Question: I've downloaded latest source code of version 2.3 and when I open it in VS2008 Pro I have an error message telling me that I must install Windows Mobile 6 Pro SDK.
So I've downloaded it and I'm struggling installing it because I have below error message: "COM3 is in use, please close Device Emulator if it's running and then retry".

I dont mind downloading the compiled dll of Open NET CF if it's available somewhere on the web?
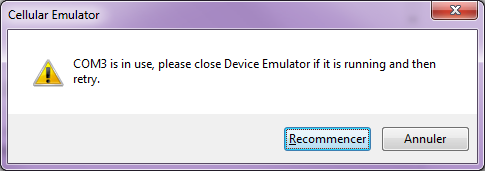
Answer: No idea what the serial port message is talking about. That said, I have updated the source tree with a couple things of interest:
1. I normalized the target platforms to "Windows CE" so you don't need the WinMo 6 SDK to open the solution any longer.
2. I added a new solution file that loads only the core assembly projects (i.e. no sample apps and no unit tests).
3. I added a binaries-only zip to the release download.
One or more of these should address the issues you're having.